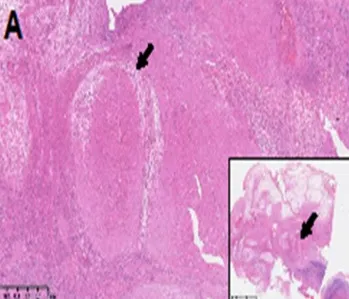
Ectopic deciduosis located in the meso of the appendix, constituted by large polygonal nonatypical cells with ample eosinophilic cytoplasm:. Original magnification 50x (inset: 5x).
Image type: pathology (h&e)